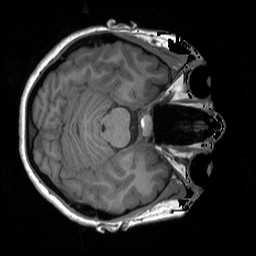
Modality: T1w
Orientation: axial
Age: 25
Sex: female
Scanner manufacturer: siemens
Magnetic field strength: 3 T
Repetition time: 1.9 s
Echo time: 0.00232 s